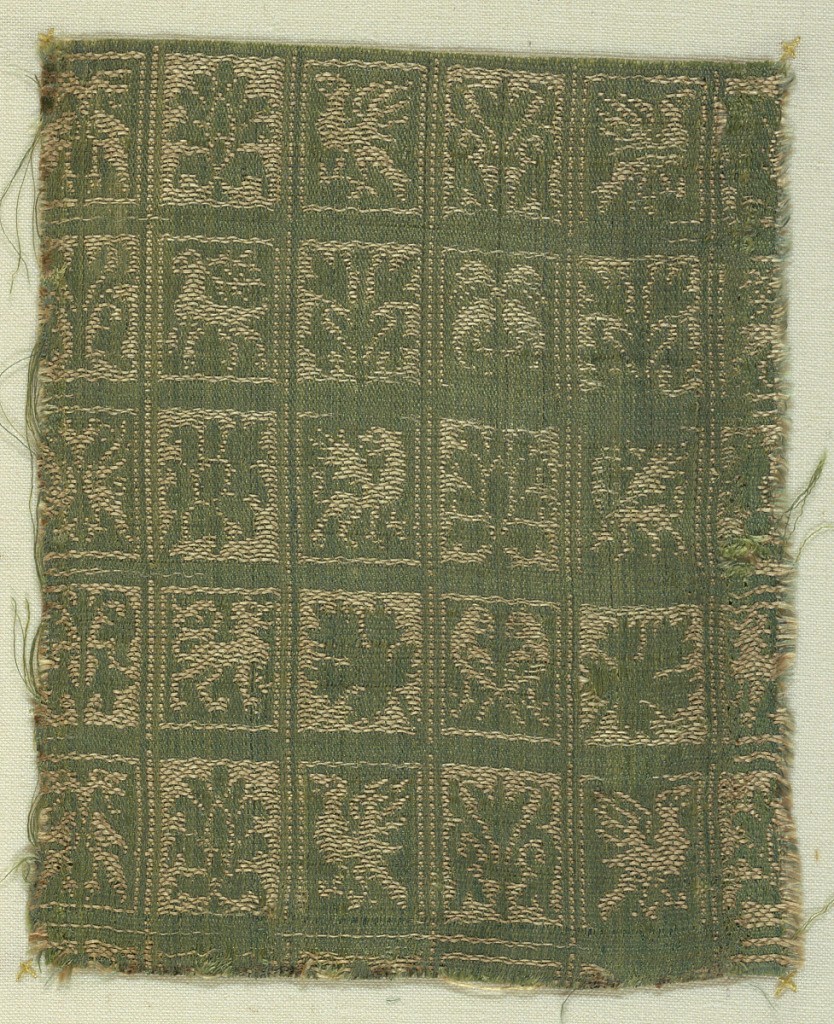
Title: Fragment
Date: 14th century
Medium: silk Technique: two integrated textile structures; plain weave and plain weave (lampas)
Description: Ground divided into squares which contain palmettes. Griffins, grape leaves, and birds.